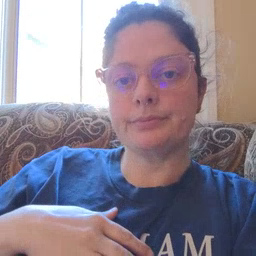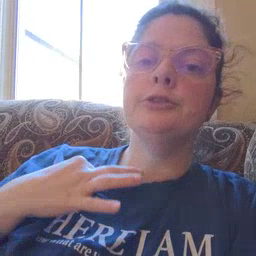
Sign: shirt